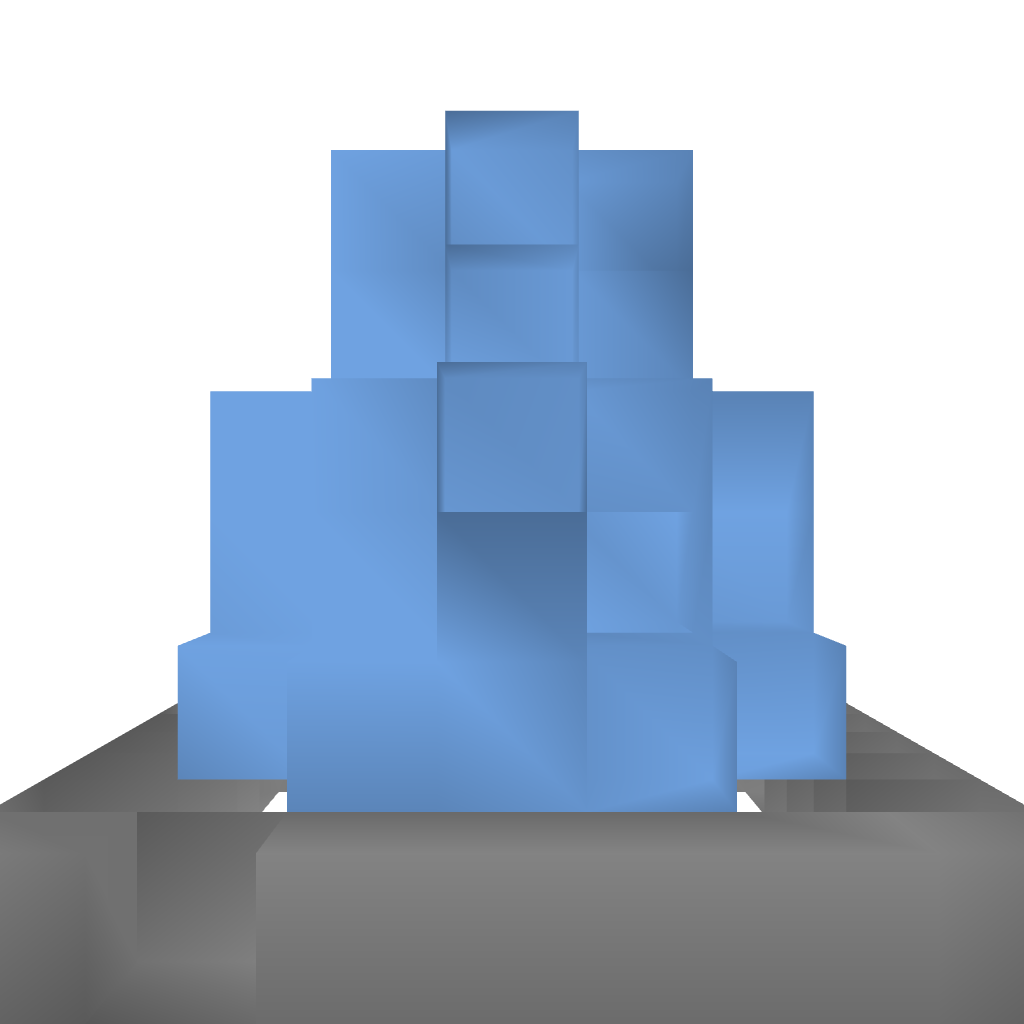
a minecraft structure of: Quartz Fountain bad low quality